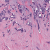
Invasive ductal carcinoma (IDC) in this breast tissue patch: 1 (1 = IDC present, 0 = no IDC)